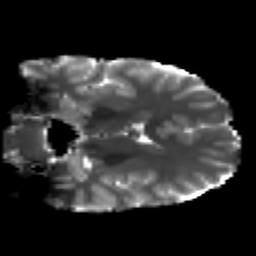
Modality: T2w
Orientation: coronal
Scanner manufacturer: ge
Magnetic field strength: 3 T
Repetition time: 7.98 s
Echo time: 0.0701 s